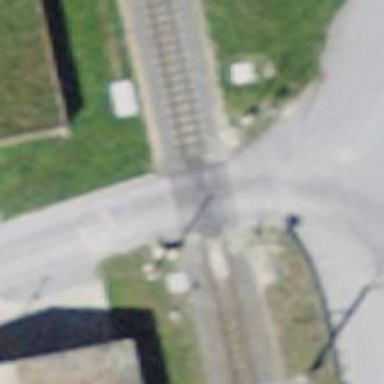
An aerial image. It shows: Narrow-gauge railway with single track. The railway is electrified with contact line.